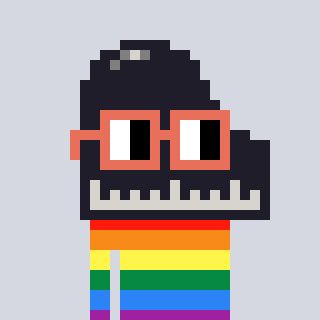
a pixel art character with square orange glasses, a piano-shaped head and a red-colored body on a cool background